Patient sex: M
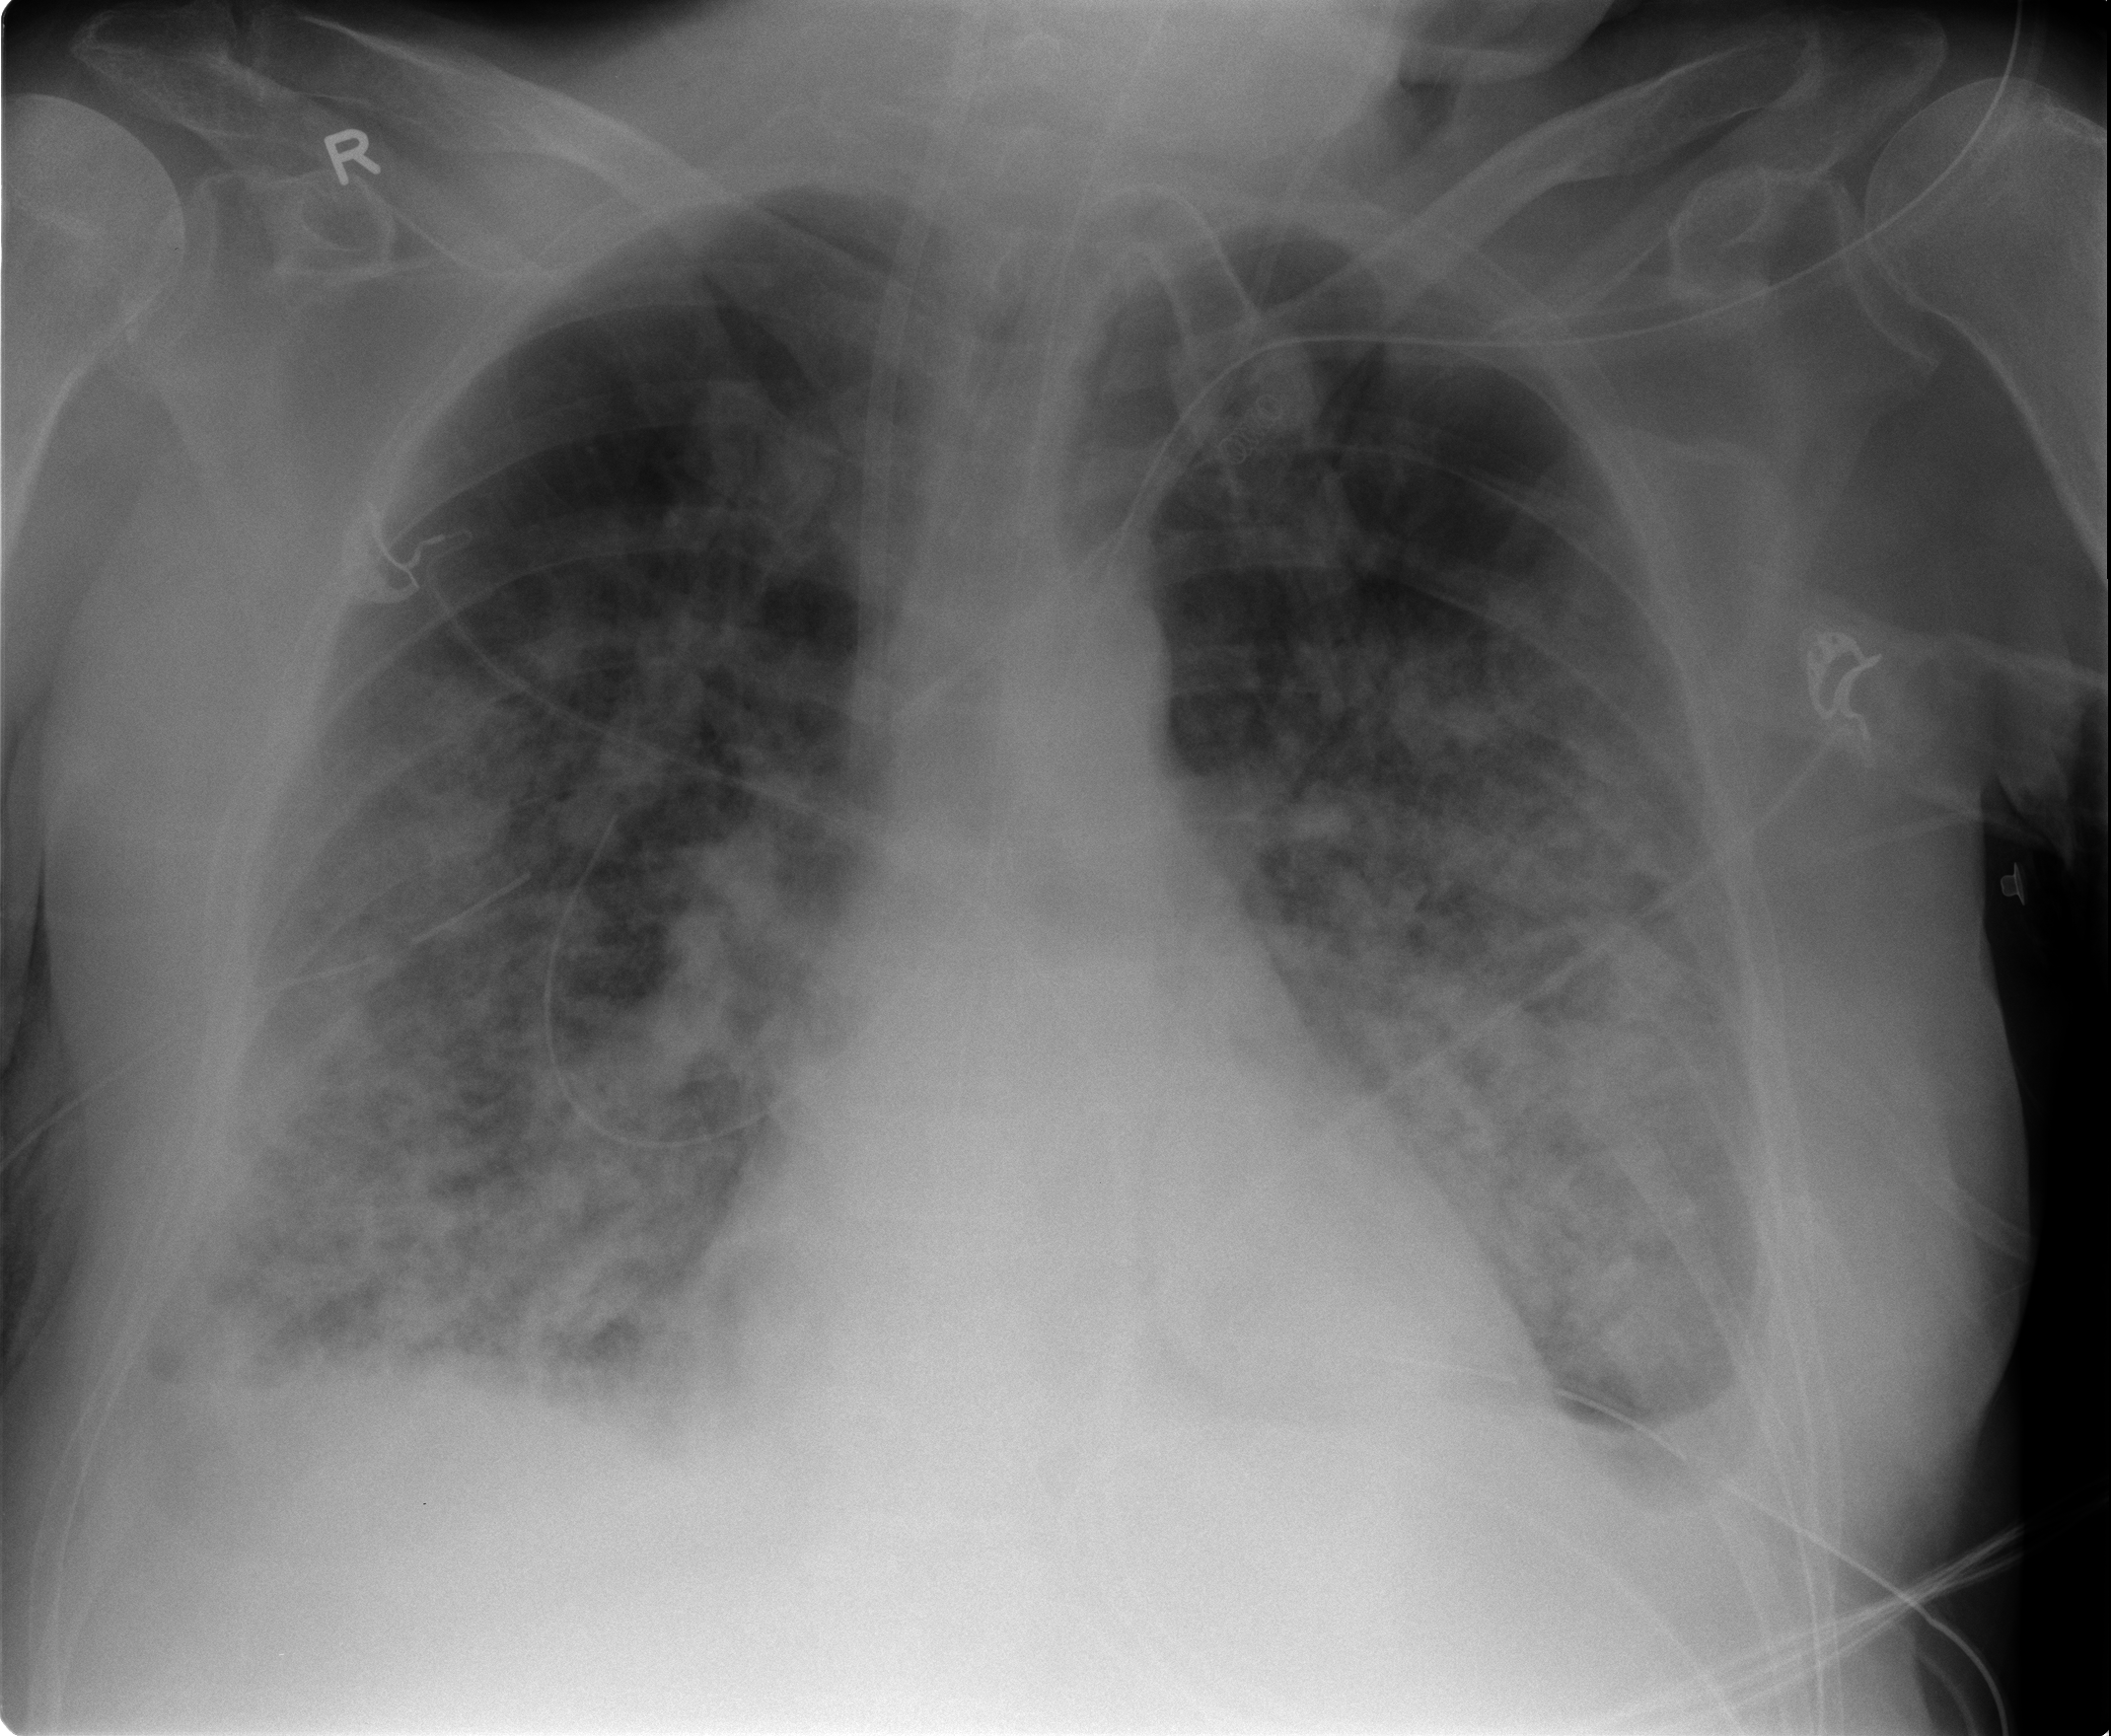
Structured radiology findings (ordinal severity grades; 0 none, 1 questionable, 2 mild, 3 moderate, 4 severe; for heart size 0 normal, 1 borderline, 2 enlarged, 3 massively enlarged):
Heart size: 1
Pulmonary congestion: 2
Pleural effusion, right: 2
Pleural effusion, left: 2
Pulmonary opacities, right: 3
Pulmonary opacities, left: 3
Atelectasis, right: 2
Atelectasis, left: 2